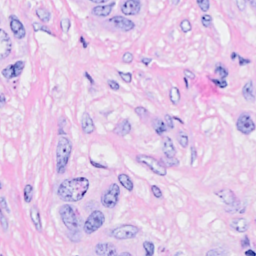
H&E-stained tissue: Breast